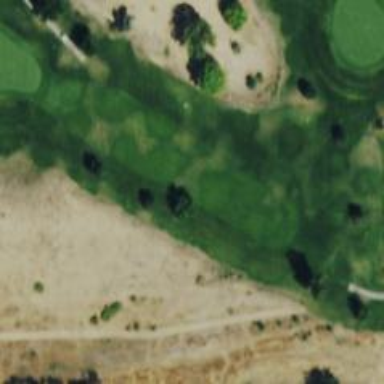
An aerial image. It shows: Golf hole.